Question: I have an assignment that I am not sure how to go about solving in java. The assignment calls for a program that takes 5 lines of input, each of 5 lower case letters without spaces in between. Each of these lines would be a row in the array. One of the letters must be a, a couple will be letters between b and y, and the rest are z which is considered the "empty" cells. The program is meant to get rid of all the z letters, replacing them with the rest of the letters in the alphabet that have not been used yet, following a path starting from a in which the following letter must be adjacent. So a has to be next to b which has to be next to c. This is without changing the already existing non z letters from the input. For example:
'''
input output
zzzzm ijklm
zzzzz hgpon
zfzzz ---> efqrs
zzzaz dcbat
zzzzu yxwvu
'''
Another example of potential input/output:

As can be seen the a was followed by a b on the right and so on it wrapped around the array, weaving a path through the preexisting letters. I am unsure as to how to go about this at all honestly. How do you use the preexisting letters to figure out the proper path for the letters to go through?
All I have so far is:
'''
public class AtoY {
public static void main(String[] args){
int row =-1; int col =-1;
String[][] arr = new String[5][5];
String L1 = "zzzzm";
String L2 = "zzzzz";
String L3 = "zfzzz";
String L4 = "zzzaz";
String L5 = "zzzzu";
for (int x=0; x<5; x++){
for (int y=0; y<5; y++){
if (x==0){
arr[x][y]=L1.substring(y, y+1);
if(arr[x][y]=="a"){
row=x;
col=y;
}
//System.out.println(L1.substring(y, y+1));
}
if (x==1){
arr[x][y]=L2.substring(y, y+1);
if(arr[x][y]=="a"){
row=x;
col=y;
}
//System.out.println(L2.substring(y, y+1));
}if (x==2){
arr[x][y]=L3.substring(y, y+1);
if(arr[x][y]=="a"){
row=x;
col=y;
}
//System.out.println(L3.substring(y, y+1));
}if (x==3){
arr[x][y]=L4.substring(y, y+1);
if(arr[x][y]=="a"){
row=x;
col=y;
}
//System.out.println(L4.substring(y, y+1));
//System.out.println(arr[x][y]);
}if (x==4){
arr[x][y]=L5.substring(y, y+1);
if(arr[x][y]=="a"){
row=x;
col=y;
}
//System.out.println(L5.substring(y, y+1));
}
}
}
}
'''
The bunch of if statements and the written inputs is there for now just for testing purposes, i will put in a scanner to take whatever lines eventually, and fix it so there is only 1 if statement to look for a. The reason i put that up there is mainly because i am also having another issue that I am unsure about in regards to finding a. when it gets to 'x=3', or the 4th row, and 'y=3', the 4th column, the if statement of 'if arr[3][3] == "a"' should be true and row and col should change their values, but they don't. Is the if statement being treated as if it were false? and if so why?
Sorry if this is all really basic, I couldn't find anything about this problem or one similar to it (maybe I just didn't know how to word it properly) so I decided to just ask. Thank you for taking the time to read this and I would appreciate any help.
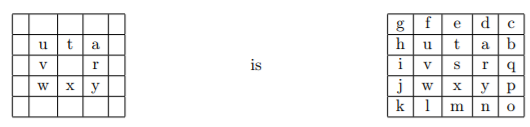
Answer: You may have heard your tutor muttering the words "backtracking" and "recursion". I'm going to assume that those
are the tools they want you to exercise.
You should set up the input in a two dimensional 'char' array. This will allow you to address each character in the
array with your and coordinates without having to do messy 'substring' manipulation. As part of the setup you
should validate the input (check that the chars are legal, check for duplicate chars, check that each row has five
chars, check that there are five rows.). Then find the coordinates of .
You'll also need a support function to check whether a character placement is legal. It needs to check that the and
coordinates it's passed are within the bounds of the array, and that the character at the coordinates is or
matches the candidate character.
Once you've done that pass the initial state (the array, the start char, and the coordinates of the start char) to your
recursive function.
Your recursive function only needs to place one character (the one following what it gets passed). If it succeeds in
placing the character it should to place the next character. If it can't place the character it should
return a flag to indicate failure. If it succeeds in placing the character it should return a flag to indicate
that the solution has been found.
The function has to loop through each possible placement choice it has (the four adjacent locations to its input
position). For each legal placement it finds it needs to update the array and call itself, passing the new state. If
the recursive call returns "false" it needs to rollback the change and try the next placement (the "backtracking" bit).
In code:
'''
/**
* Enum to encapsulate the four possible directions to step in.
*/
enum Direction {
N(1, 0), S(-1, 0), E(0, 1), W(0, -1);
int dx;
int dy;
Direction(int dx, int dy) {
this.dx = dx;
this.dy = dy;
}
}
/**
* Place a character.
*
* @param state the current state of the puzzle
* @param currentChar the last character placed
* @param x the x coordinate of the last character placed
* @param y the y coordinate of the last character placed
*
* @return true if the solution was found
*/
public static boolean step(char[][] state, char currentChar, int x, int y) {
// Increment the character we're placing.
currentChar++;
// Try a step in each direction.
for (Direction direction: Direction.values()) {
// The coordinates to place the character.
int nx = x + direction.dx;
int ny = y + direction.dy;
// Is the placement legal?
if (checkPlacement(state, nx, ny, currentChar)) {
// Remember the old character in case we need to backtrack.
char oldChar = state[nx][ny];
// Record the step.
state[nx][ny] = currentChar;
// Stop if we're done, or recurse to perform the next step.
if (currentChar == 'y' || step(state, currentChar, nx, ny))
return true;
// Didn't find the solution on this branch.
// Backtrack and continue to try the next direction.
state[nx][ny] = oldChar;
}
}
// Tried all directions without success.
return false;
}
'''